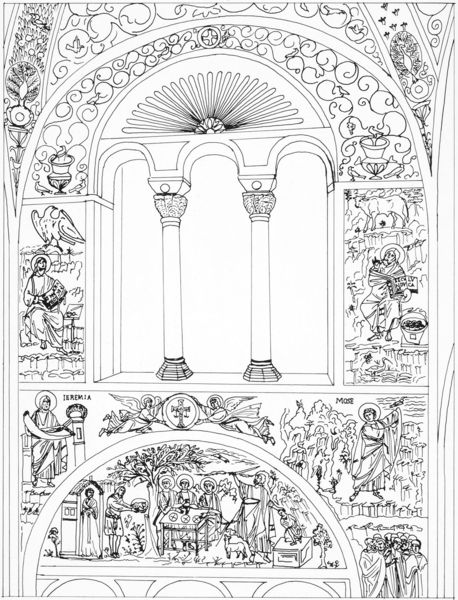
Titel: San Vitale
Standort: Ravenna, S. Vitale (EU - I - Emilia-Romagna)
Schlagwörter: adler, fenster, skizze, säule, säulen, zeichnung, ornament, architektur, bibel, kirche, blatt, kreis, engel, schrift, bogen, grafik, figuren, buch, kreuz, seite, entwurf, christus, christlich, fresken, kapelle, heilige, muschel, jünger, gefäße, szenen, ikone, aufriss, bogenfenster, apostel, byzantinisch, ausmalung, bogel, chrsitlich